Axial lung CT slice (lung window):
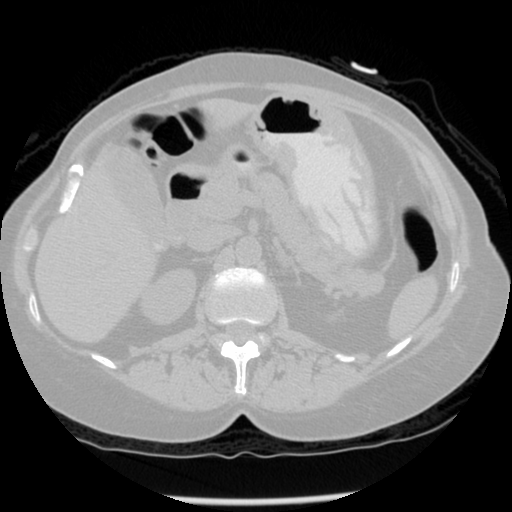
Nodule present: no